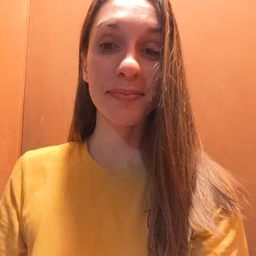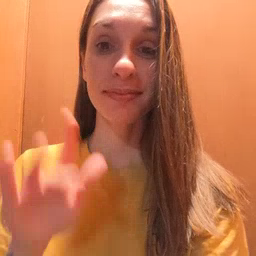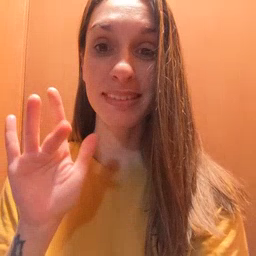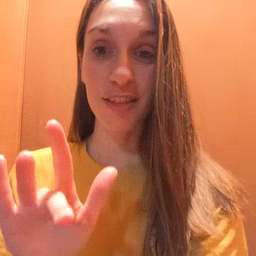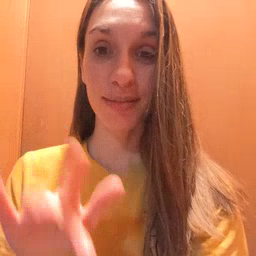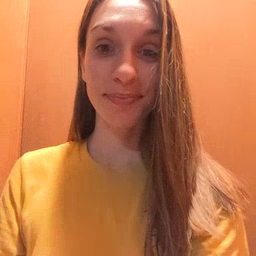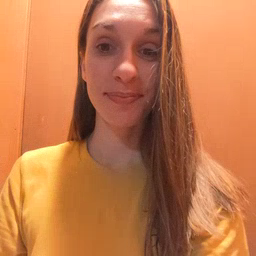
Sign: touch